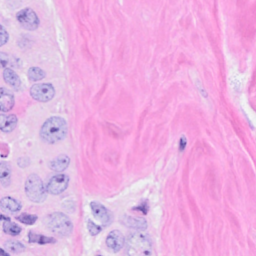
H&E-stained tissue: Breast